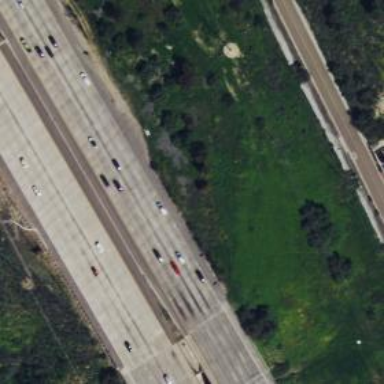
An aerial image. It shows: Motorway.